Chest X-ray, AP view. Patient: 30 years old, sex F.
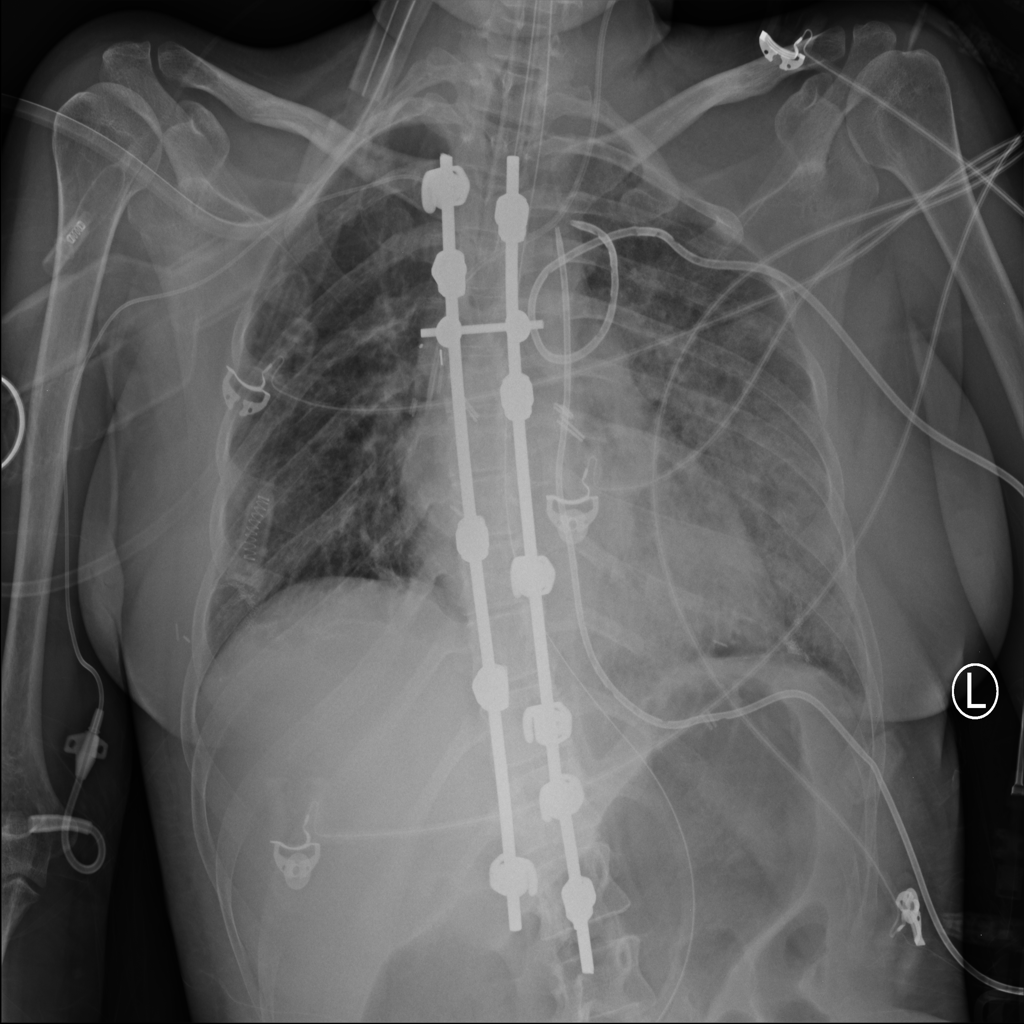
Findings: Infiltration